Question: I want to create a scrollView having many sub views as shown in image.

All views having a labels & image within it.
Number of views add in scrollView are dynamic.
And data of that views is also dynamic.
So that I can't make a static view in program and use it for display.
I want to make scrollview's subview like TableView with custom cells.
Like make a object of that TableViewCell and use it.
Can I use ViewController for that?
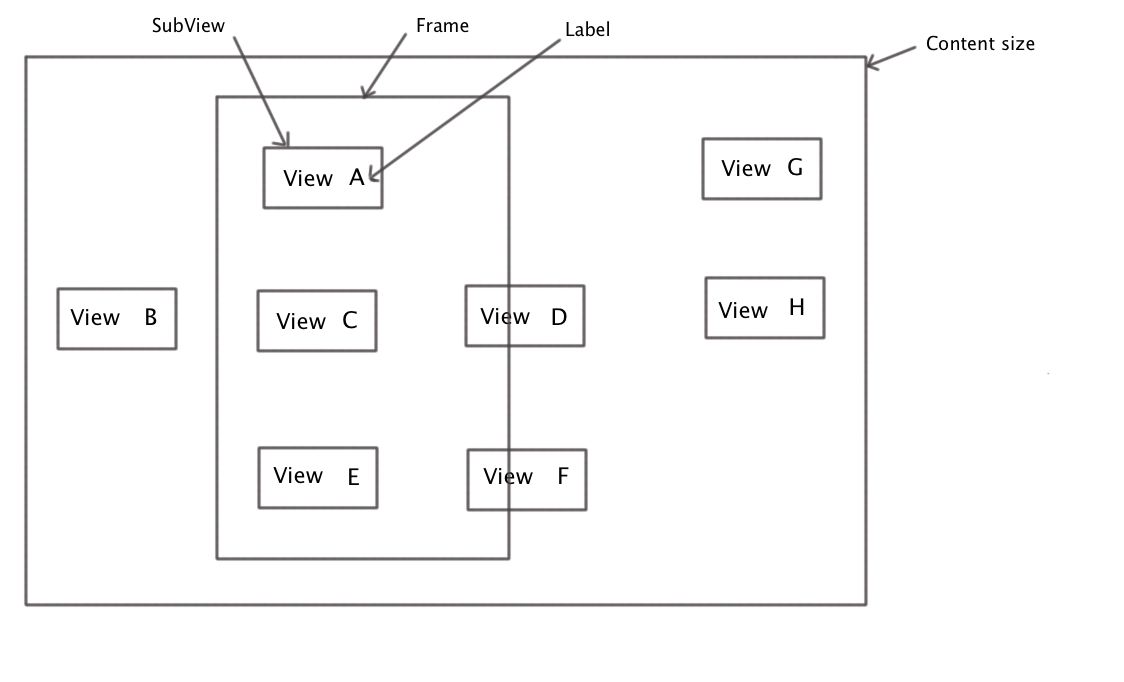
Answer: If i understood you question true, you need something like dynamic content of scrollView. So you need an array to control how many cell you will put into scrollView and create label, imageView or whatever you need.
For example like that;
'''
//You will need to clean your scrollView Content in everytime
for(UIView *view in [yourScrollView subviews]){
[view removeFromSuperview];
}
for(int i=0;i!=[yourArray count];i++)
{
labels[i]=[[UILabel alloc]init];
//anyInteger is about your views place.
views[i]=[[UIView alloc]initWithFrame:CGRectMake(21, i*anyInteger, 300, 50)];
views[i].backgroundColor=[UIColor colorWithRed:0.1 green:0.2 blue:1.8 alpha:0.0];
[views[i] addSubview:labels[i]];
[yourScrollView addSubview:views[i]];
}
'''
These codes will help you about insert objects in yourScrollView. I didnt test this yet but i guess it will give you an idea.